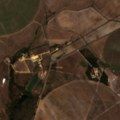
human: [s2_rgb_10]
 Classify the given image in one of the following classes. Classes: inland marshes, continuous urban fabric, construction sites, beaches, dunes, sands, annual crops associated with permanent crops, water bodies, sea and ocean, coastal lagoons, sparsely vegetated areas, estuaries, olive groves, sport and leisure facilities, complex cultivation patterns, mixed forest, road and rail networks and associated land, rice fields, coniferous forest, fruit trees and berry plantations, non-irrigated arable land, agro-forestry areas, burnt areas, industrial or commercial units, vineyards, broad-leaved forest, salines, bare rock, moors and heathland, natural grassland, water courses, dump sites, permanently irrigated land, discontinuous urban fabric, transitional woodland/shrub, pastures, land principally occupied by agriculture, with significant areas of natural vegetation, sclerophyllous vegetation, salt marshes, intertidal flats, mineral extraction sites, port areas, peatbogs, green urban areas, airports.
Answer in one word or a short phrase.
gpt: permanently irrigated land, pastures, transitional woodland/shrub